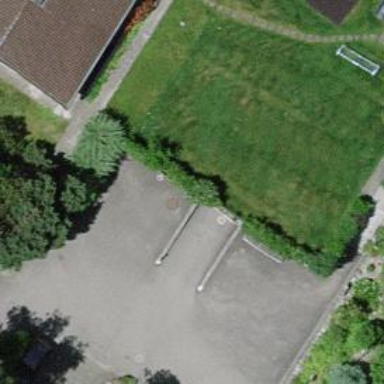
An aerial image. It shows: Group of garages.